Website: crate-barrel
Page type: billing-address
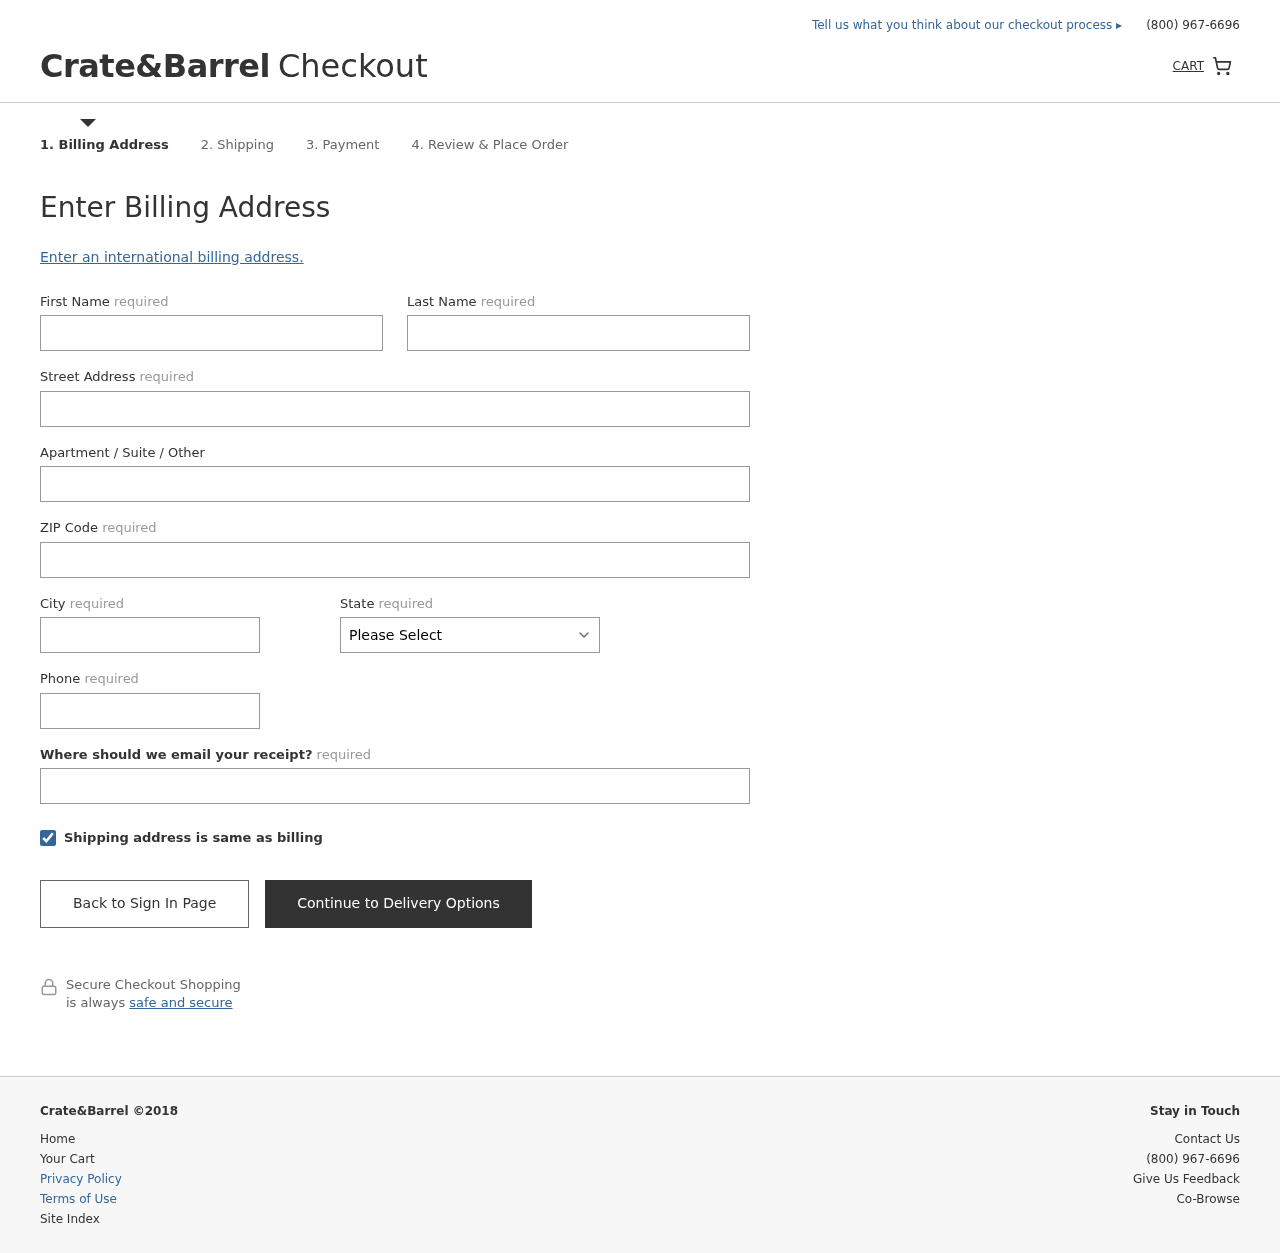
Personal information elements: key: PII_STATE
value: Hawaii
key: PII_FIRSTNAME
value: James
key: PII_LASTNAME
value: Coleman
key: PII_STREET
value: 5529 Vance Crossroad
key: PII_STREET2
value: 436 Brennan Islands
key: PII_POSTCODE
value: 98394
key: PII_CITY
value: North Christopher
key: PII_PHONE
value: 8204376699
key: PII_EMAIL
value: jamescoleman@hotmail.com